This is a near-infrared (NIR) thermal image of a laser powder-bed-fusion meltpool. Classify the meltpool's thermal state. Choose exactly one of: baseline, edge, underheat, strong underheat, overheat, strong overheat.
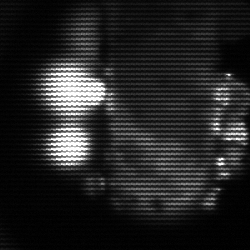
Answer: strong underheat